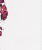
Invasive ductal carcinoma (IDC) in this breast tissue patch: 0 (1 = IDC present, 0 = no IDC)